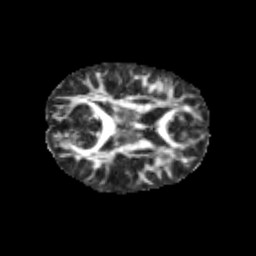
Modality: FA
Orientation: axial
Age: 11
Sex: female
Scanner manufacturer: siemens
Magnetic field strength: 3 T
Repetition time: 3.8 s
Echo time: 0.07 s